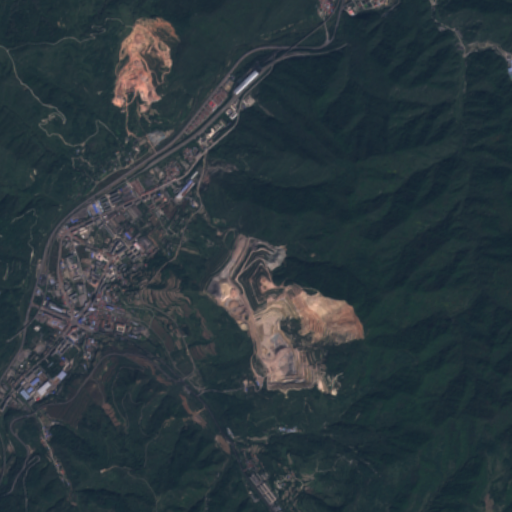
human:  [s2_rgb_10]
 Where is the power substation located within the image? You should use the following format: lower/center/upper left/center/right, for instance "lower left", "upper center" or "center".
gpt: The power substation is located in the upper center of the image.
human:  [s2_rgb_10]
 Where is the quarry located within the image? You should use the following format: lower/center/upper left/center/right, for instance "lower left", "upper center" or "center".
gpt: The quarry is located in the lower center of the image.
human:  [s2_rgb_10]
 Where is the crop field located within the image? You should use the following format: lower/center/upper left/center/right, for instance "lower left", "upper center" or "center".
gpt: There is no crop field in the image.